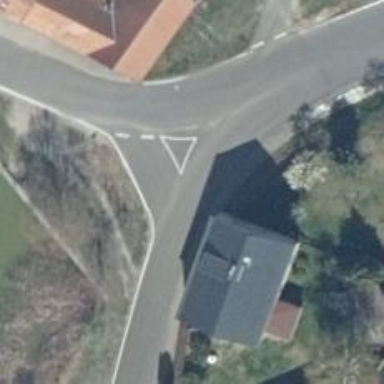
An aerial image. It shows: Primary road with asphalt surface.